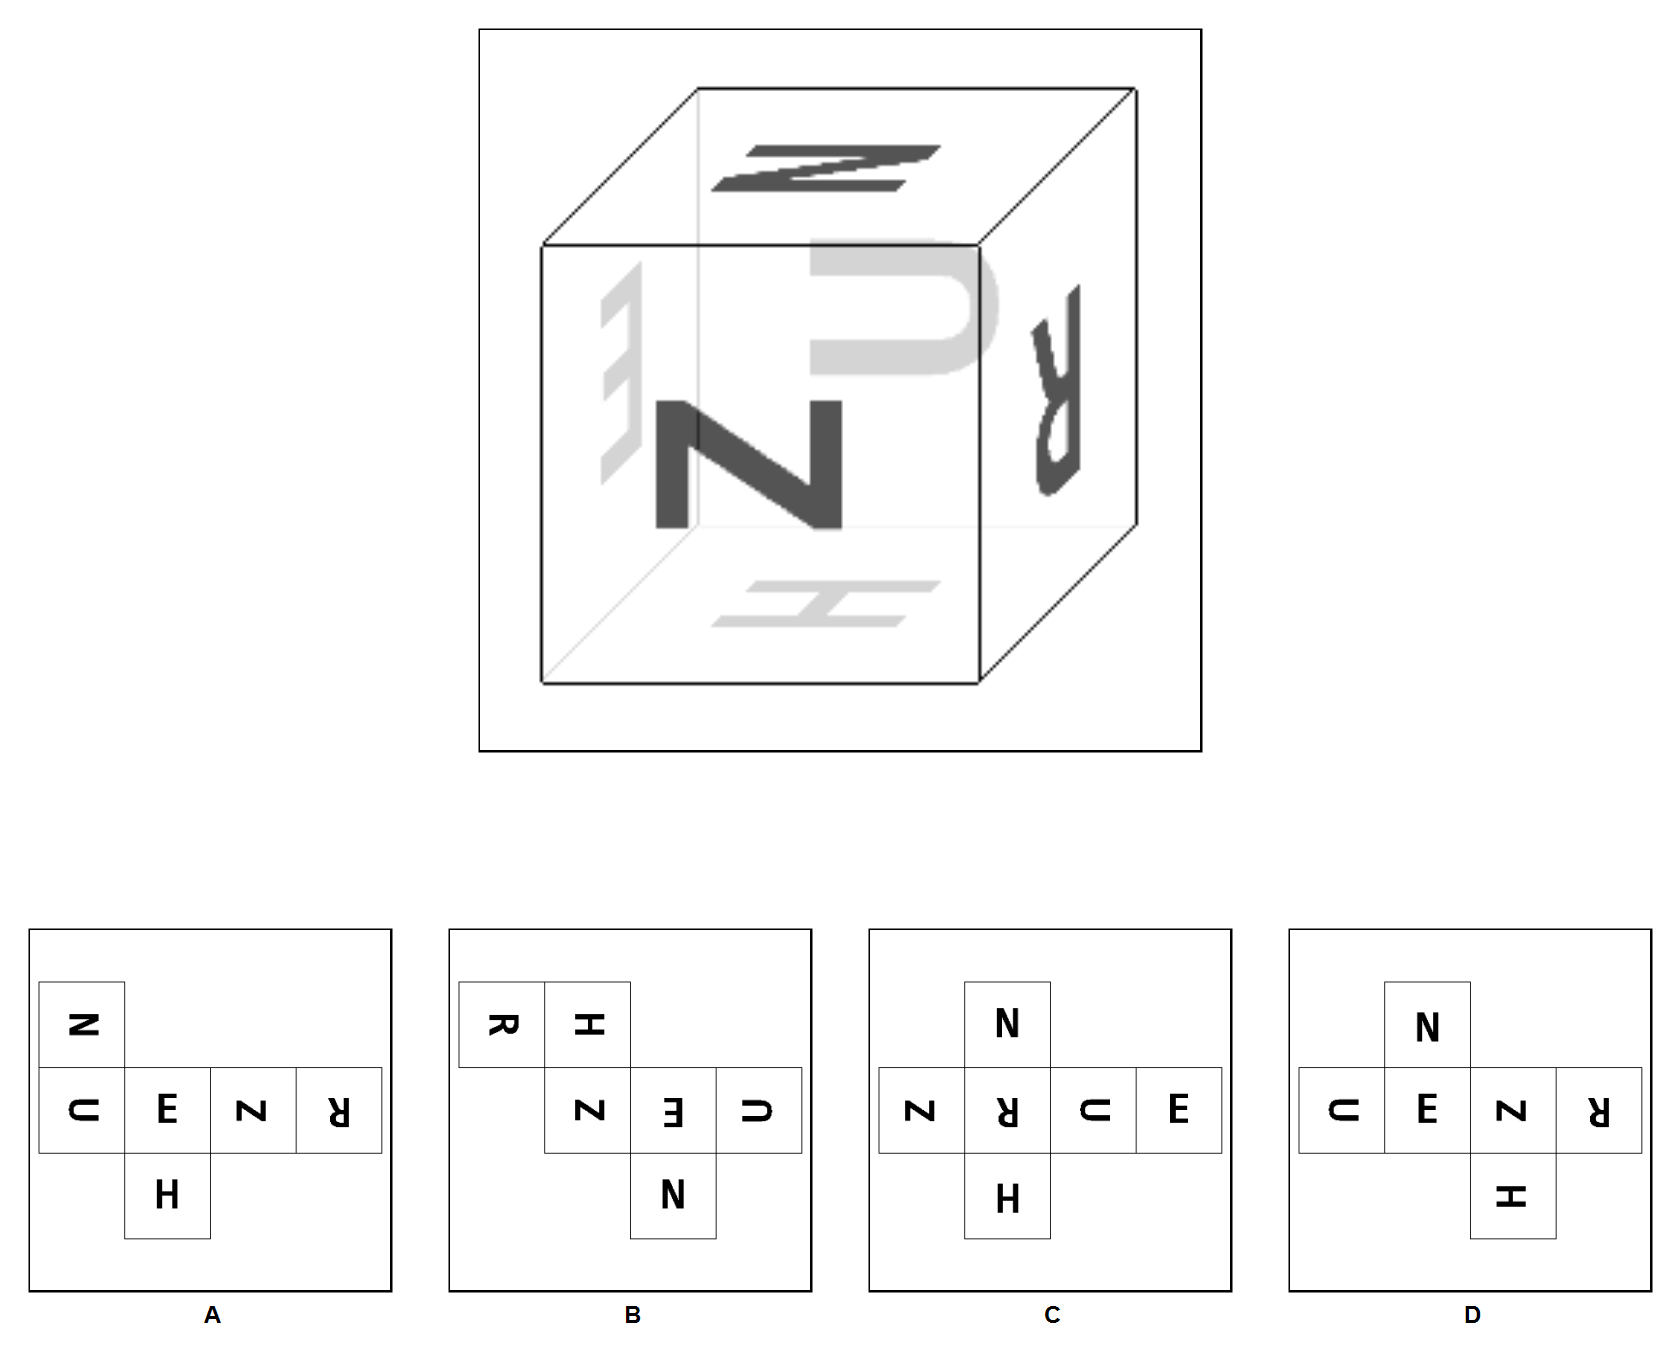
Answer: B